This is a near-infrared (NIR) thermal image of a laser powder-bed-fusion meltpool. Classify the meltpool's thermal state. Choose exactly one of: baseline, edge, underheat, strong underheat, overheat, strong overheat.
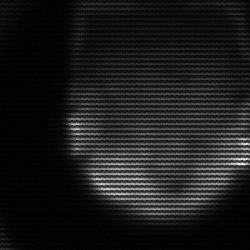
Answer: edge